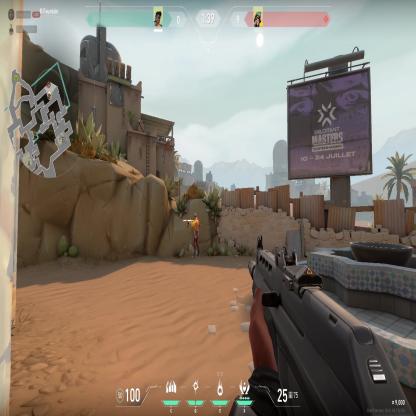
Label: enemy